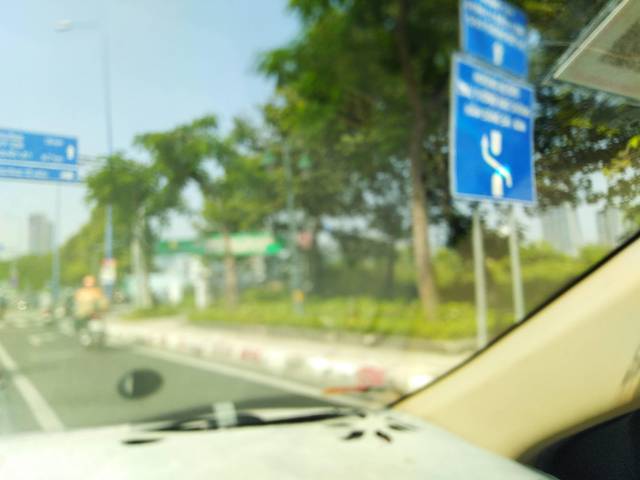
Region: Vietnam
Coordinates: 10.772, 106.717